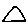
Label: triangle